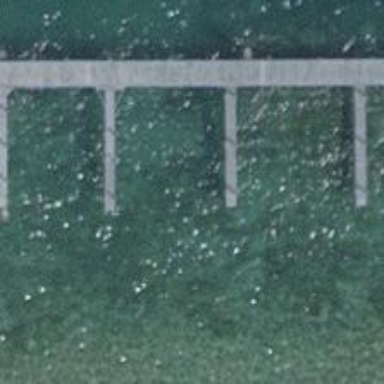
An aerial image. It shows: Man-made pier.